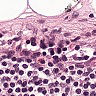
Metastatic tissue present: no